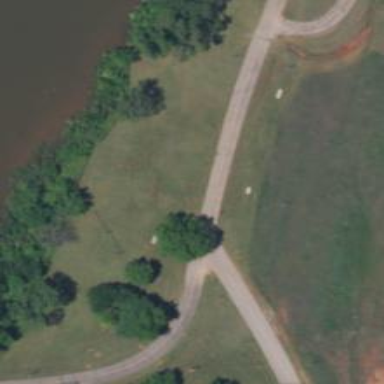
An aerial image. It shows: Disc golf tee area.